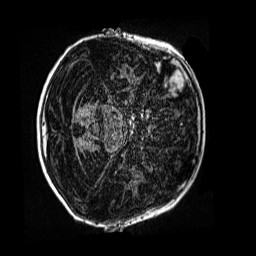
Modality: MP2RAGE
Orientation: axial
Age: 13
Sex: male
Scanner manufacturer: siemens
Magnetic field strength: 3 T
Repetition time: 4 s
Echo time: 0.00299 s